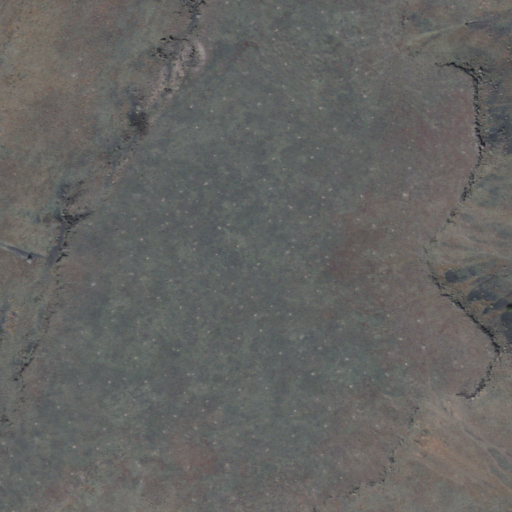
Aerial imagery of mountain in Arizona named East Mesa containing barren land, grassland, open water, and shrub